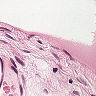
Metastatic tissue present: no